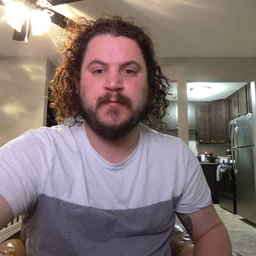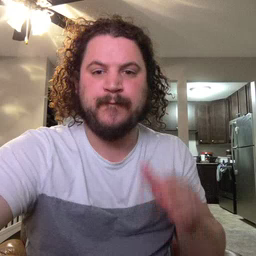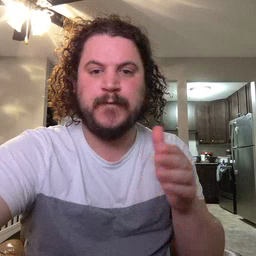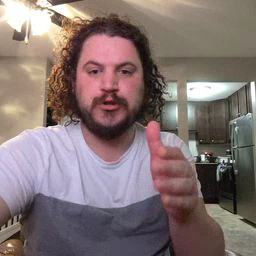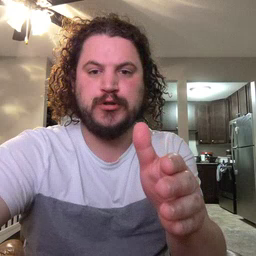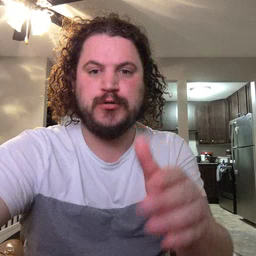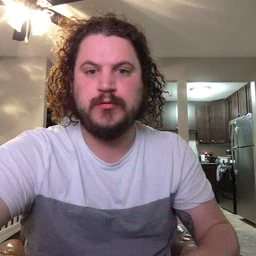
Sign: fish